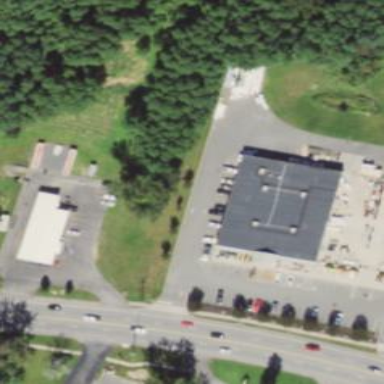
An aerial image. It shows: Country store building.